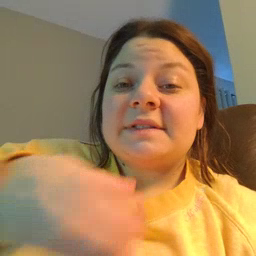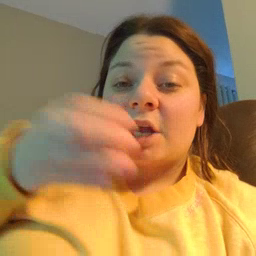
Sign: cereal